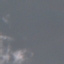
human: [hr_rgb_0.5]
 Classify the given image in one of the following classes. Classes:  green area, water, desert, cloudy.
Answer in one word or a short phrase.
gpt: water